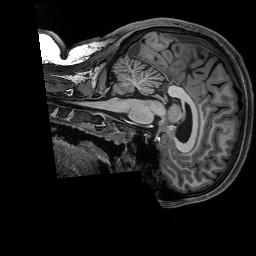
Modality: T1w
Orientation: sagittal
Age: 27
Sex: male
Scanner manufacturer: siemens
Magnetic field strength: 3 T
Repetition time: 2.8 s
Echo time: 0.00212 s